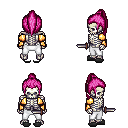
a pixel art fantasy rpg character, male body template, skeleton, gold arm armor, white pants, pink long topknot hairstyle, gray slippers, dagger, four views (front, back, left, right), 2x2 character sprite sheet, small pixel art, hard edges, no anti-aliasing